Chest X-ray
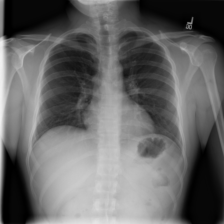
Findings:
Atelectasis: negative
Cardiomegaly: negative
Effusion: negative
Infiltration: negative
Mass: negative
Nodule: negative
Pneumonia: negative
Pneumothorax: negative
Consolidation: negative
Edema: negative
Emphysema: negative
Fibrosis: negative
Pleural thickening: negative
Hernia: negative